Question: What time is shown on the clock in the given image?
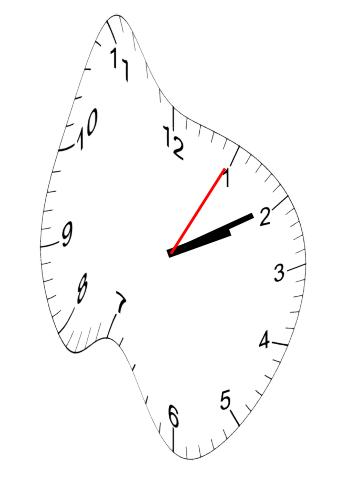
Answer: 02:10:05